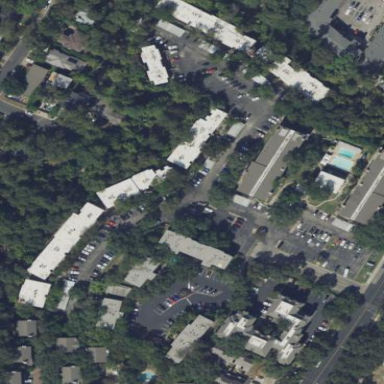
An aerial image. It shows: Residential area with apartments.